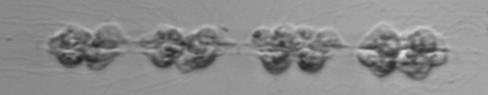
Label: Leptocylindrus_mediterraneus